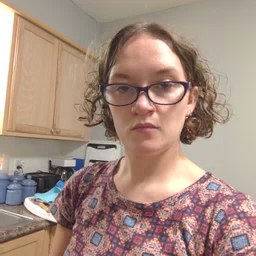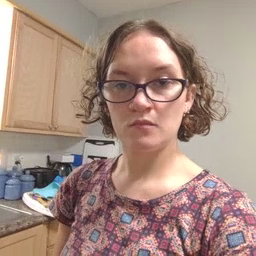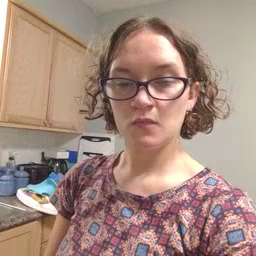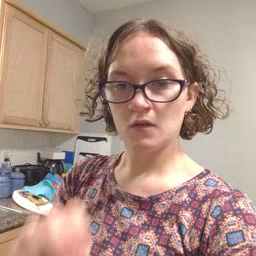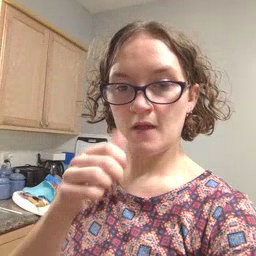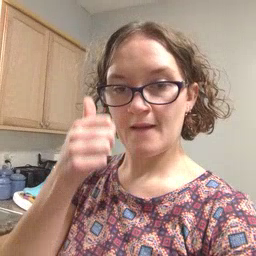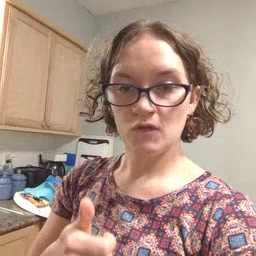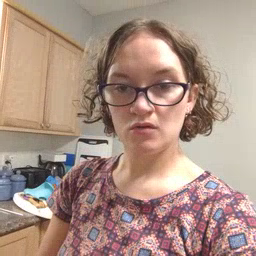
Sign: every